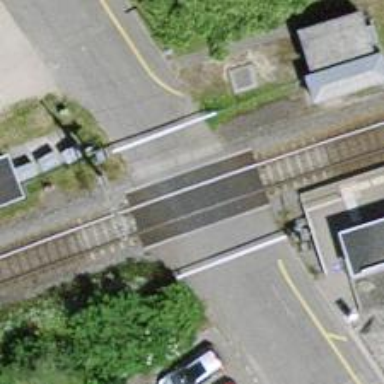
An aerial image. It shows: Level crossing along the railway.